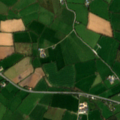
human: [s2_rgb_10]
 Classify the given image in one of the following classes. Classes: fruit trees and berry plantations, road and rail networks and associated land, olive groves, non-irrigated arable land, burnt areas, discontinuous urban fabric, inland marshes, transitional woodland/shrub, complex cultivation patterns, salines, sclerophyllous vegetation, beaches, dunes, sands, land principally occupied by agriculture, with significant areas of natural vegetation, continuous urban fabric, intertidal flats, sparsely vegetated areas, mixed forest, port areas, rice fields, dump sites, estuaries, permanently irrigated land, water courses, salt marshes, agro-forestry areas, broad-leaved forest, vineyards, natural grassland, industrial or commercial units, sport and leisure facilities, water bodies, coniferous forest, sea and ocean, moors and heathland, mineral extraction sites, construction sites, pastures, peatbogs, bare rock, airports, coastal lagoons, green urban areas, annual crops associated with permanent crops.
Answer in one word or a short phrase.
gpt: non-irrigated arable land, pastures, coniferous forest